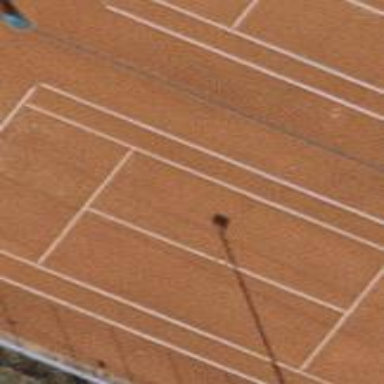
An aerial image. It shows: Sandy tennis court in leisure land pitch.